Question: I installed the "tagbar" plugin using Vundle, by addind this to my vimrc:
'''
Bundle 'majutsushi/tagbar'
'''
Version 5.8 of ctags is installed and on my path. I'm using win7. When I try to start tagbar, however, I get this (note: I'm editing a ruby file and executed ':TagbarToggle':

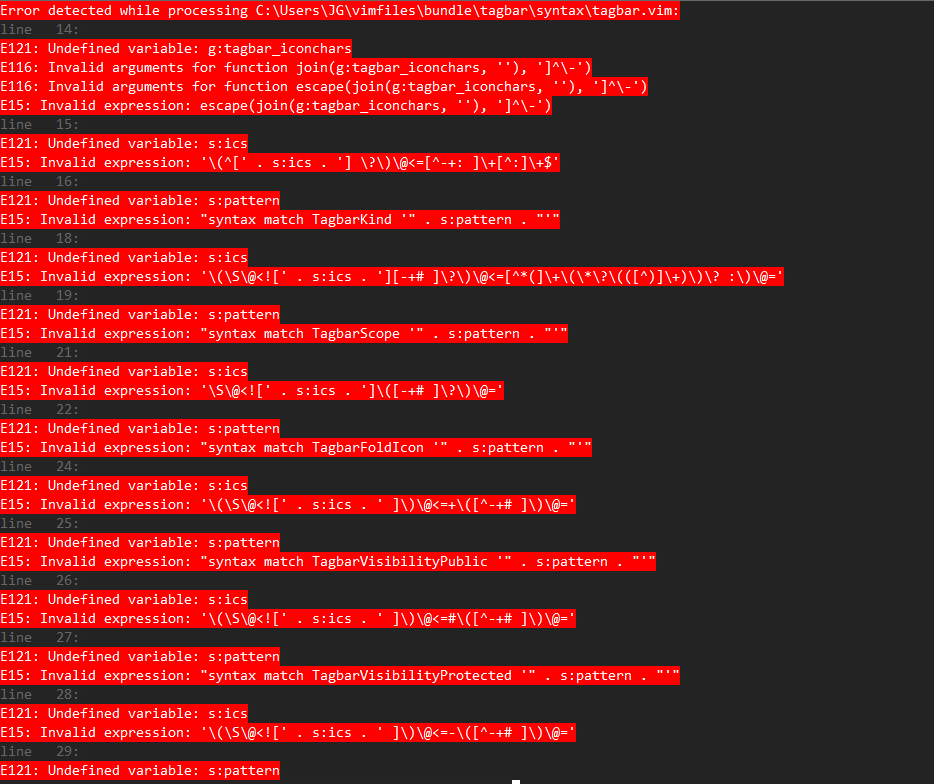
Answer: Check after listing the 'Bundle' to be sure that all of its files were pulled down by Vundle -- '~/.vim/bundle/tagbar/' should exist, and
'''
ls ~/.vim/bundle/tagbar/
'''
should list all of the plugin's files and directories ('autoload/', 'doc/', 'plugin/', etc.). (Vundle should do this when ':BundleInstall' -- or ':BundleInstall!', which updates listed plugins -- is run.)
If all of the plugin's files are there, try running ':scriptnames' to see whether they're all being sourced.